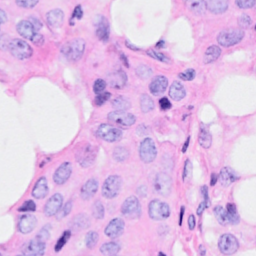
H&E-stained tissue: Breast